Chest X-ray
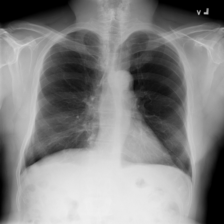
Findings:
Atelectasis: negative
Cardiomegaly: negative
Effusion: negative
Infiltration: negative
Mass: negative
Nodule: negative
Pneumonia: negative
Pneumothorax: negative
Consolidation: negative
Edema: negative
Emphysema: negative
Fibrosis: negative
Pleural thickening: negative
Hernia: negative